Field crop: maize
Growth stage: 2
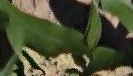
Species: maize